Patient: sex F, age 58
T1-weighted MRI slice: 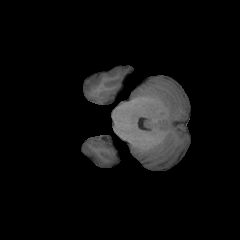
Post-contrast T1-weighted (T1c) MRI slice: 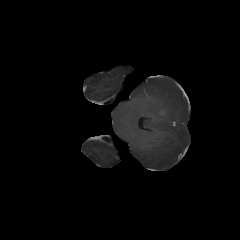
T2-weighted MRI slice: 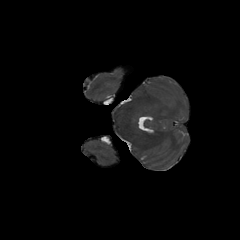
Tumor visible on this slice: no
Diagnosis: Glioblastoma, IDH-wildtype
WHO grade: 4